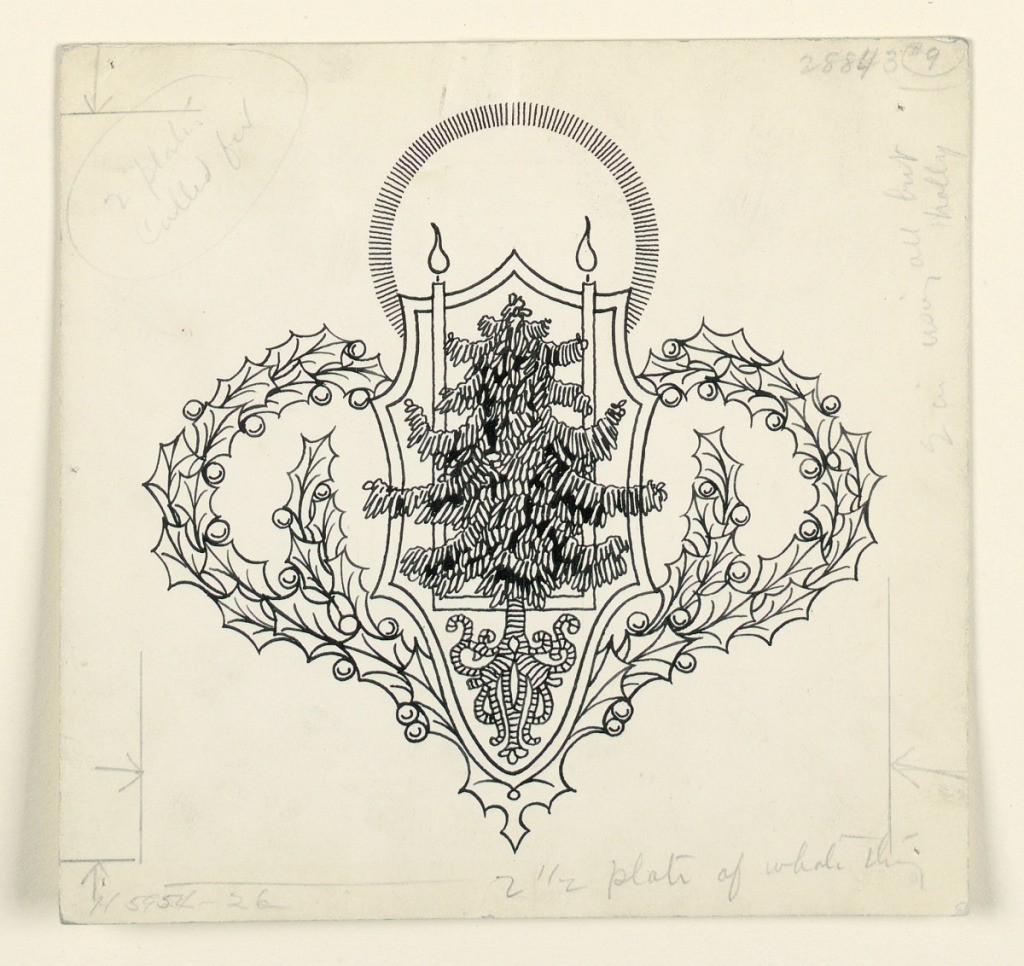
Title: Tailpiece
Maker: Homer Wayland Colby, American, 1874–1950
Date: ca. 1910
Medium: Pen and ink on paper
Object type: Drawing
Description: A symmetrical design composed of a fir tree as central motif, flanked by lighted candles and holly.